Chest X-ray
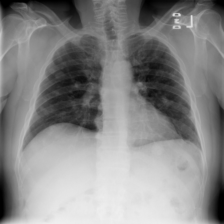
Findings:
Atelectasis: negative
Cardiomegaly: negative
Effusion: negative
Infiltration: negative
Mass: negative
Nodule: positive
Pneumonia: negative
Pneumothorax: negative
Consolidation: negative
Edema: negative
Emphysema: negative
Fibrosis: negative
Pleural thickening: negative
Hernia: negative